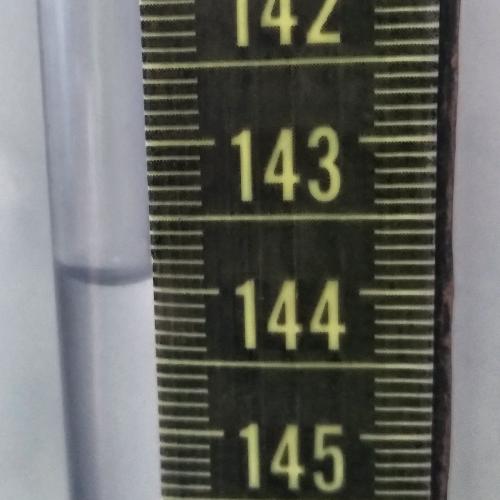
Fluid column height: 143.9 cm